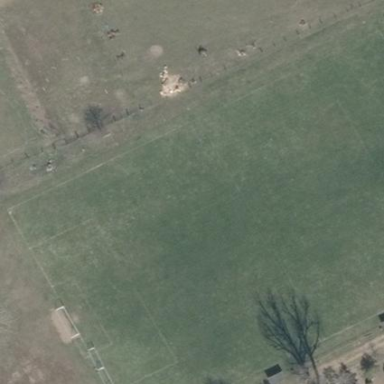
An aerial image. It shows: Soccer pitch designated for leisure and sports activities.